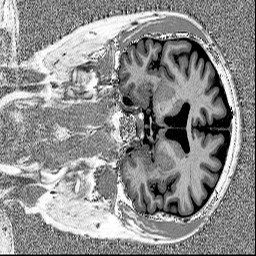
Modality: MP2RAGE
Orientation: coronal
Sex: male